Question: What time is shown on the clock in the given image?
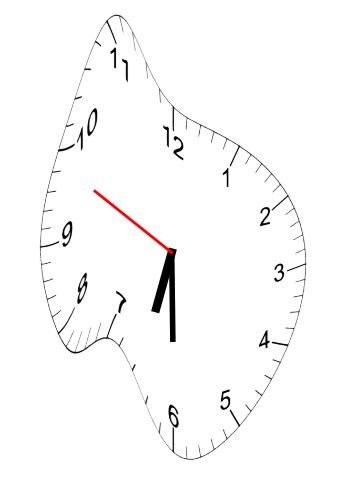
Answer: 06:29:49